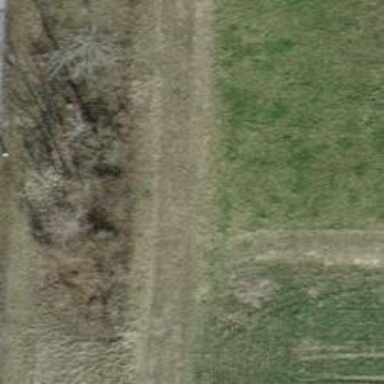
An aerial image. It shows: Grass track with grade4 quality surface.